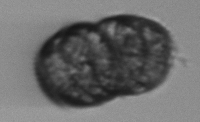
Label: Margalefidinium